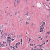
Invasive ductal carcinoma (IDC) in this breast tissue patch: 1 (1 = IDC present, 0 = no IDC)